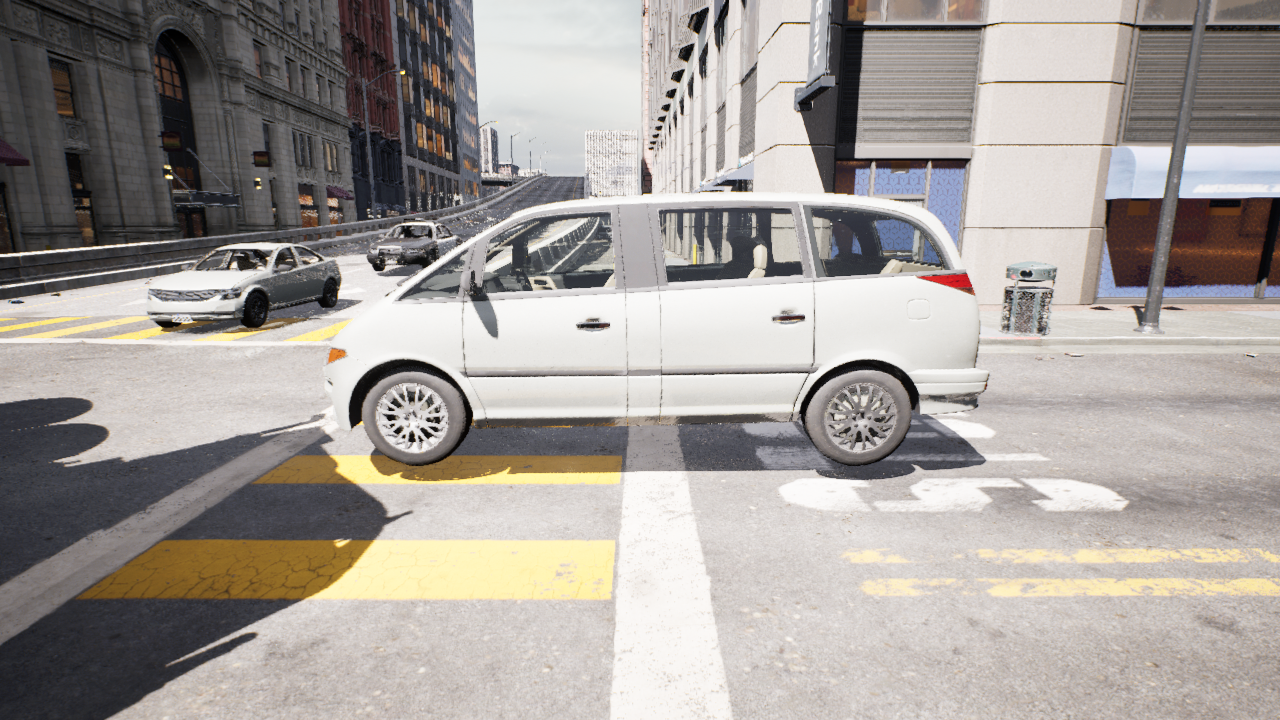
Venue: residential
Lighting: clear day
Vehicle rig: minivan